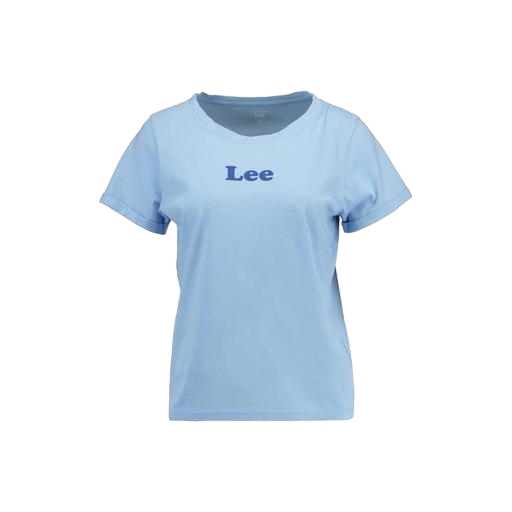
light ble tee, t-shirt classique light blue, light blue tee, white background